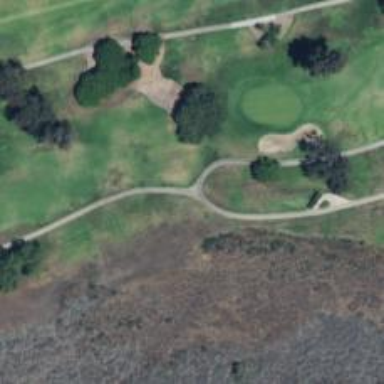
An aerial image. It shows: Path designated for golf carts.